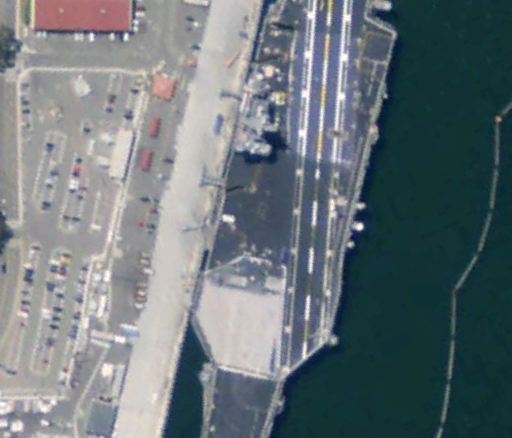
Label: Nimitz-class_aircraft_carrier